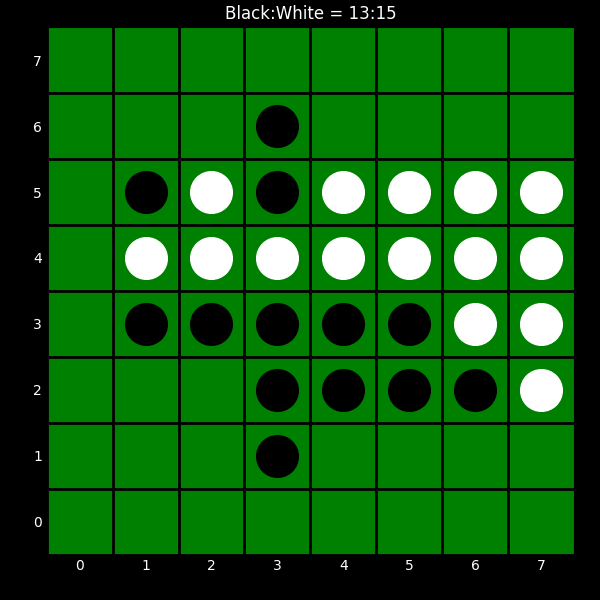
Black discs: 13
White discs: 15